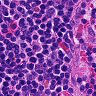
Metastatic tissue present: no